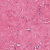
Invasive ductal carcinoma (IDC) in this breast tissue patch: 0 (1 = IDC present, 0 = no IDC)